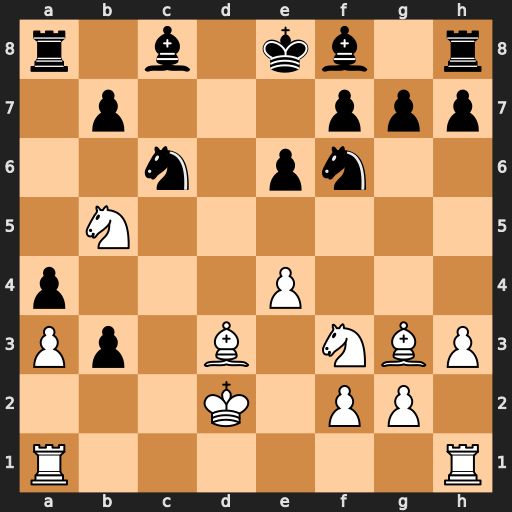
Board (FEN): r1b1kb1r/1p3ppp/2n1pn2/1N6/p3P3/Pp1B1NBP/3K1PP1/R6R
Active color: w
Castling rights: kq
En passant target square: -
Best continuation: Nc7+ Kd7 Nxa8